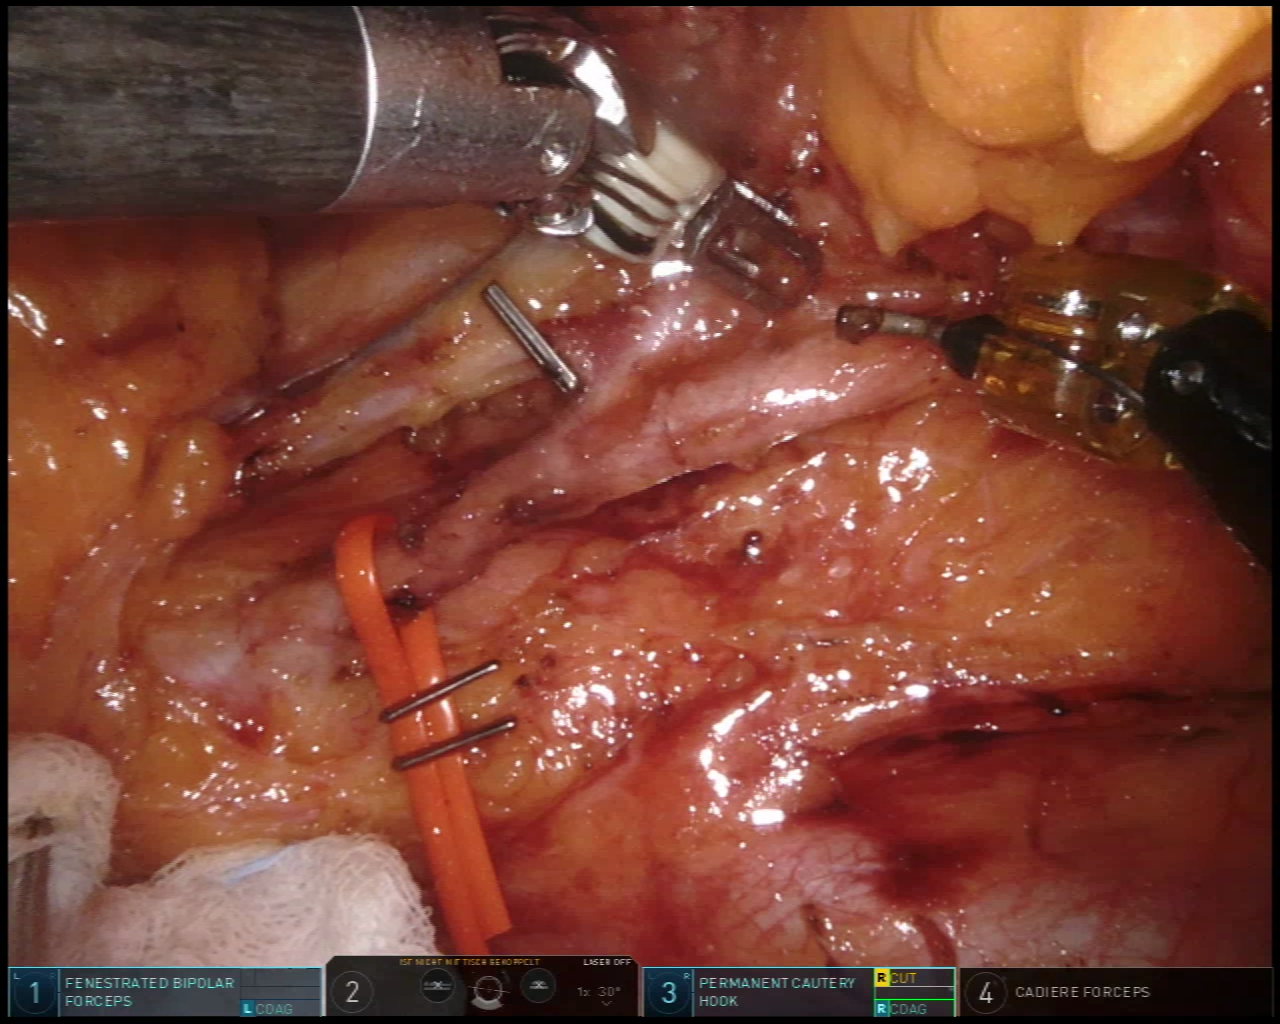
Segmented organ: intestinal_veins
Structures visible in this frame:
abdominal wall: no
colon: no
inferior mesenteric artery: yes
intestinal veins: yes
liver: no
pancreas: no
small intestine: no
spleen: no
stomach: no
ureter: no
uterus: no
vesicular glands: no